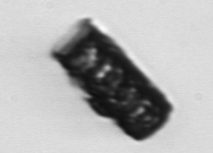
Label: Paralia_sulcata